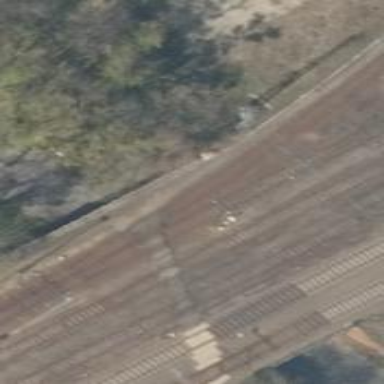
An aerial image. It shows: Railway bridge leading to rail yard.